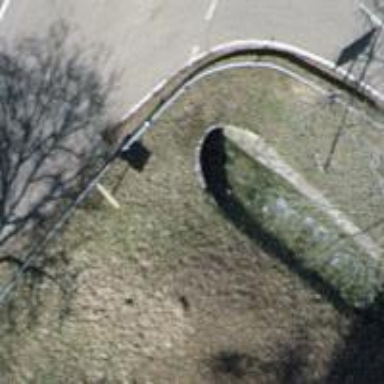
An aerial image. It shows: There is tunnel.